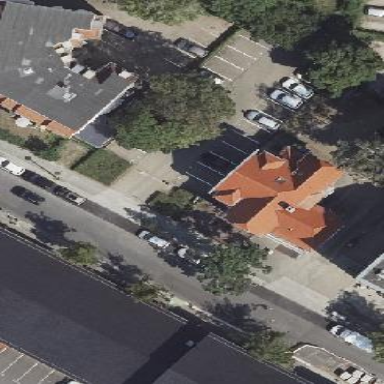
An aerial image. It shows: Image showing building with apartments.